Question: I got a fairly large model that need to be displayed in a QT UI program that uses QGLViewer.
So the model got cut because of the default near and far clipping distance is too narrow.
My question is how to change the default near and far clipping range.
For example my problem could look like this one
I tried to use something like,
'''
::glMatrixMode(GL_PROJECTION) ;
::glLoadIdentity() ;
::glClearColor(1.0f,1.0f,1.0f,0.0f);
::glFrustum(-0.5,0.5,-0.5,0.5,-100000000.0,100000000.0) ;
::glMatrixMode(GL_MODELVIEW) ;
::glLoadIdentity() ;
'''
This doesn't work at all, and it breaks the mouse interaction in the QGLViewer too.
Since I'm using QT and QGLViewer, there's no glu functions that I can use.
So I'm asking for anyone knows how to make the QGLViewer change its default clipping range.
I found some examples QGLViewer provided like <URL>, but I still don't have a clue how to change the default viewer.
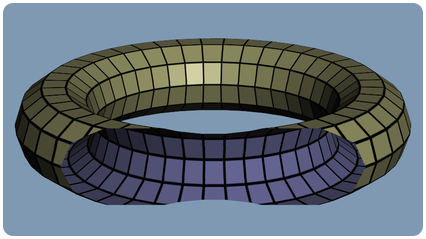
Answer: I think I worked out this by myself. From the documentation <URL>.
I just used this code to initialise the viewer,
'''
void Viewer::initializeGL()
{
QGLViewer::initializeGL();
this->setSceneRadius(10000.0);
}
'''
But this sets the default scene camera too, if the radius is high, the default perspective's position is changed too, so this setSceneRadius is not only changing the near/far clipping plane.
Actually, there are different methods from the documentation <URL>.
So this one maybe better. The formula to calculate the real near and far is in the documentation of the last link. Smaller near coef and larger Clipping coef means larger range of the viewing area.
'''
void Viewer::initializeGL()
{
QGLViewer::initializeGL();
this->camera()->setZNearCoefficient(0.00001);
this->camera()->setZClippingCoefficient(1000.0);
}
'''
Of course you can override your own version of near and far definition.
'''
class myCamera :: public qglviewer::Camera
{
virtual float Camera::zNear() const { return 0.001; };
virtual float Camera::zFar() const { return 100.0; };
}
'''
And construct your QGLViewer object with this customised camera.